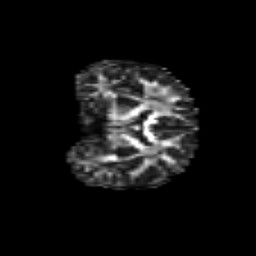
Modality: FA
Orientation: coronal
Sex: male
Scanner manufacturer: siemens
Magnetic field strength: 3 T
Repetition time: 5 s
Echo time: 0.071 s